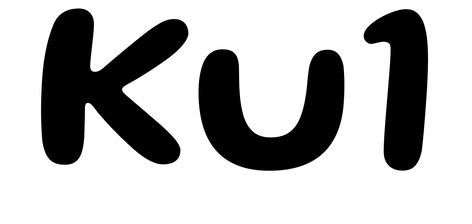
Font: Gluten_Medium